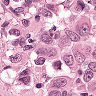
Metastatic tissue present: yes